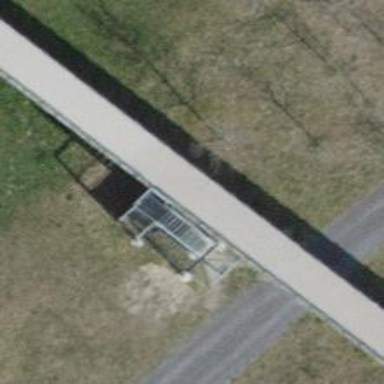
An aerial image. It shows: Metal steps along the road.